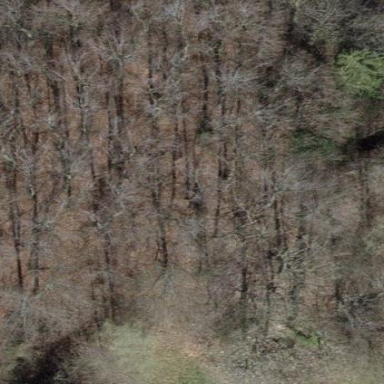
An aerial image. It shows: Forest area.